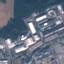
Land use / land cover: Industrial